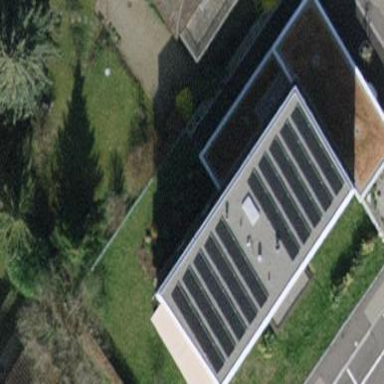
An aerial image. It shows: View of roof of building.